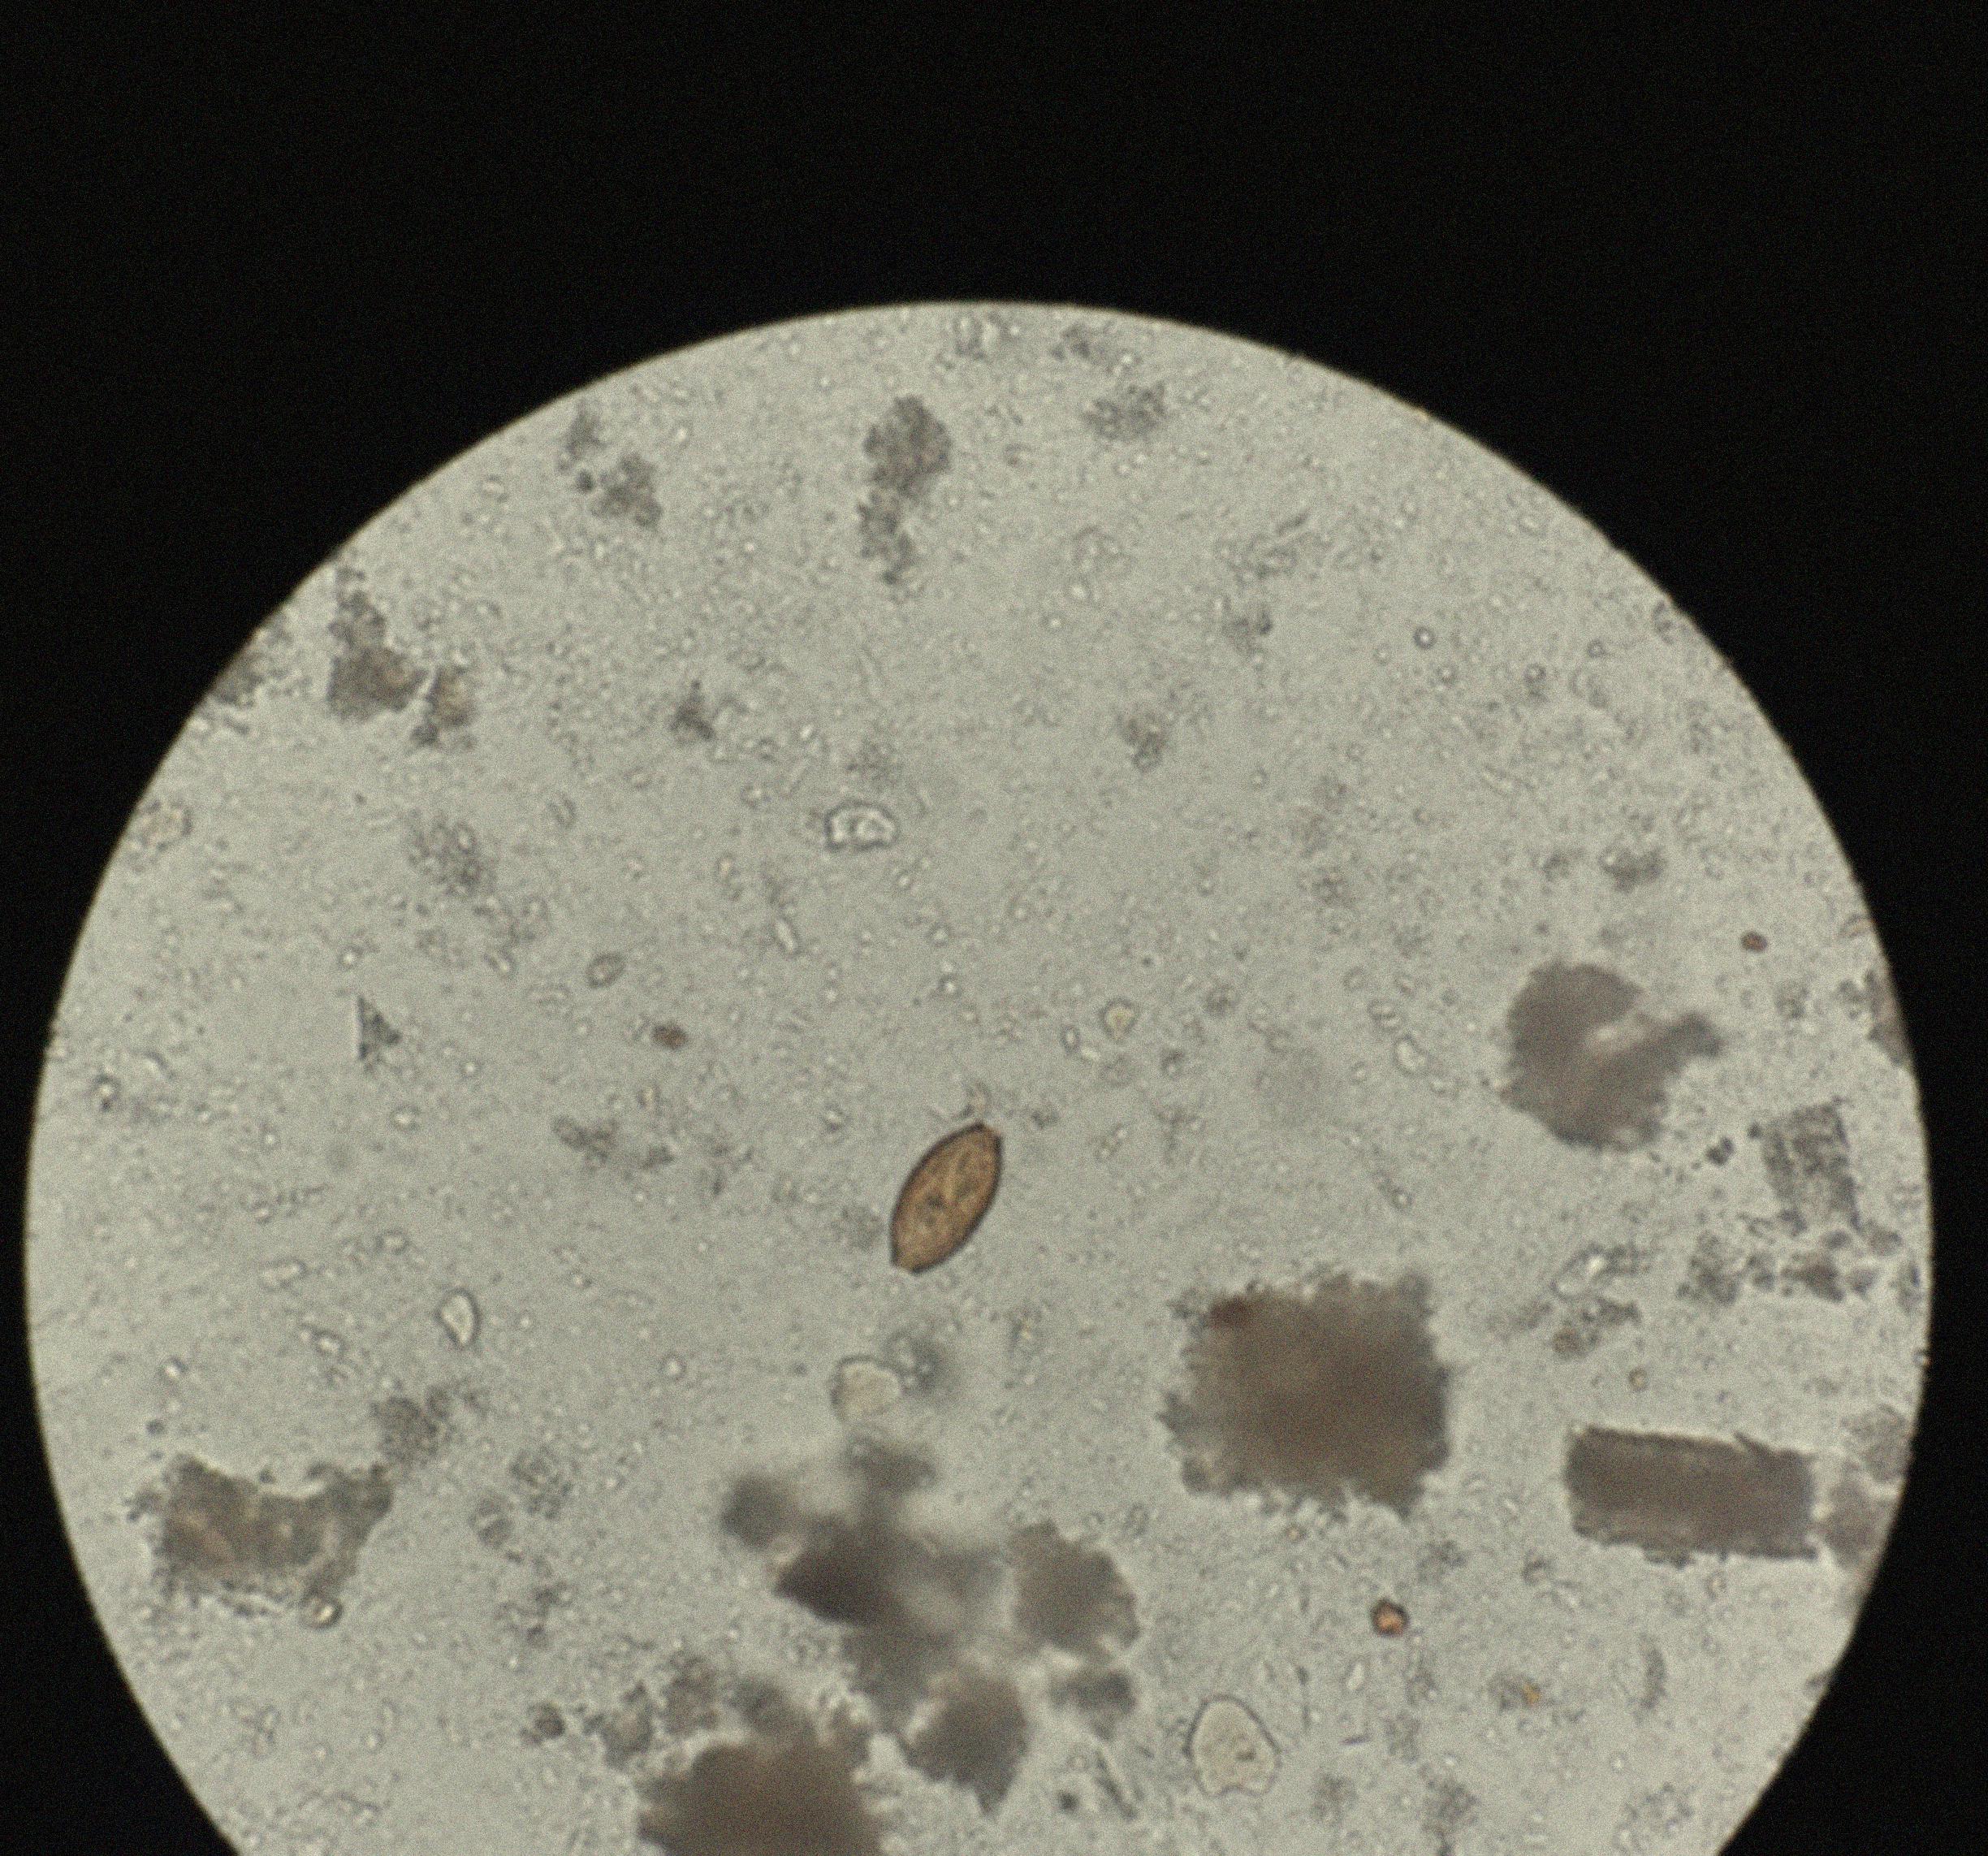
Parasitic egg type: Trichuris trichiura